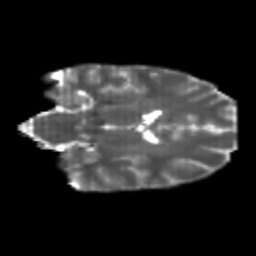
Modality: T2w
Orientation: coronal
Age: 21
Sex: female
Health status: healthy
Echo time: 0.074 s